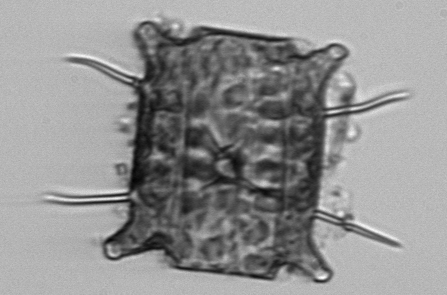
Label: Odontella